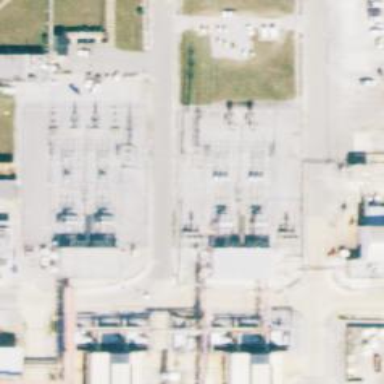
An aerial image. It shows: Industrial substation surrounded by fence.